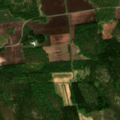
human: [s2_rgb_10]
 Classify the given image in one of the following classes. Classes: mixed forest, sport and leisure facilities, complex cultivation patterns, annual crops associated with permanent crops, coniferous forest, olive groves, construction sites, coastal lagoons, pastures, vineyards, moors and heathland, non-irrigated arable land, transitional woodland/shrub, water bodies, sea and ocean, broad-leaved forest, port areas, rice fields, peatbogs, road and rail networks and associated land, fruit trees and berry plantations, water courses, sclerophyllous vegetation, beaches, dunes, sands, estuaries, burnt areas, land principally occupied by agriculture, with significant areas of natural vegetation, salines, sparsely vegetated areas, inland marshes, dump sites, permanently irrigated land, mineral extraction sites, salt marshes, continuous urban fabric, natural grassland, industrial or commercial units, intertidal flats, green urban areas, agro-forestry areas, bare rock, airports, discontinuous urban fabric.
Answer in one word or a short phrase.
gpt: non-irrigated arable land, land principally occupied by agriculture, with significant areas of natural vegetation, coniferous forest, mixed forest, transitional woodland/shrub